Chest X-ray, PA view. Patient: 31 years old, sex M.
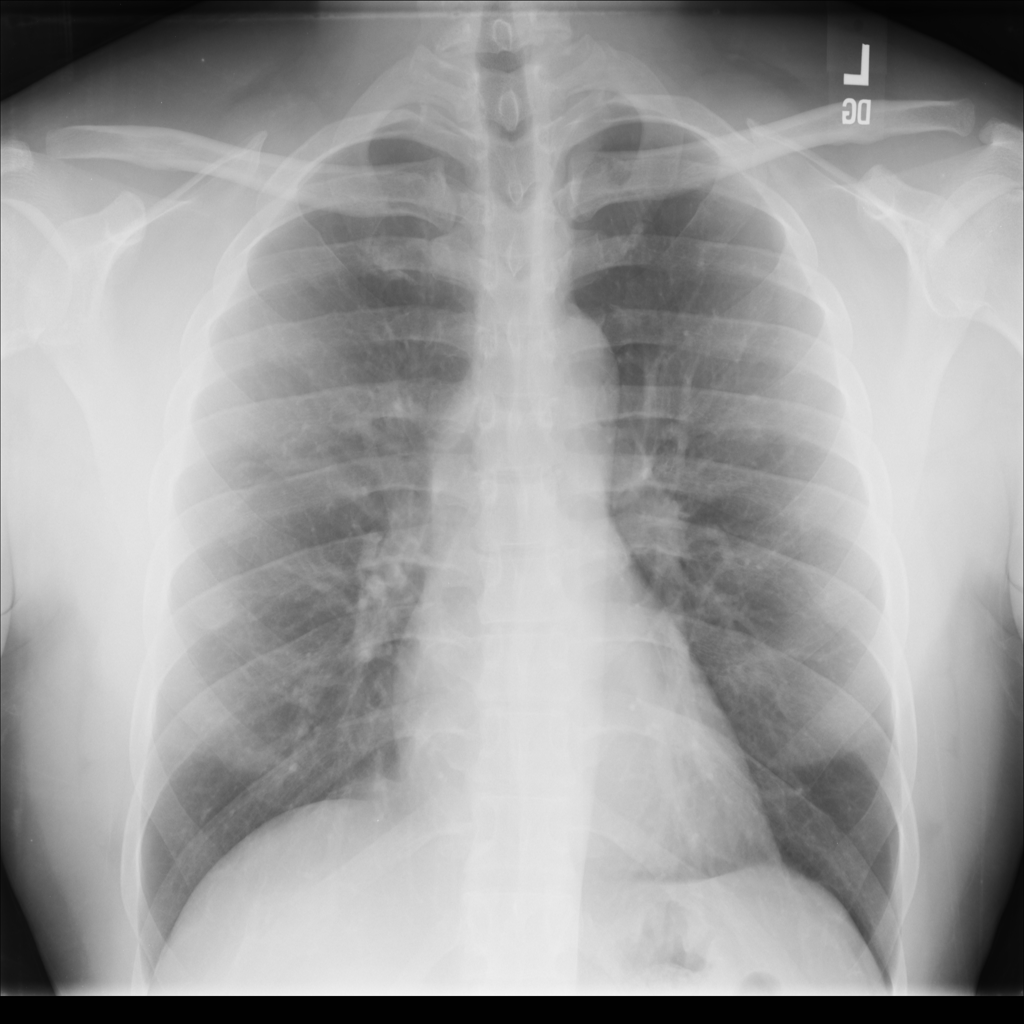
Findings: No Finding